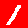
Digit: 1